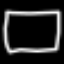
Label: square